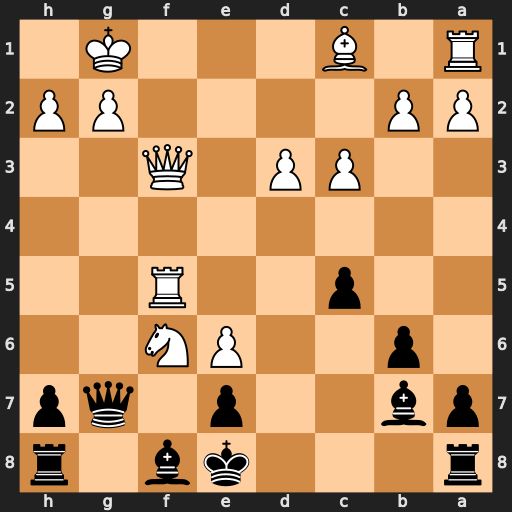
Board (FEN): r3kb1r/pb2p1qp/1p2PN2/2p2R2/8/2PP1Q2/PP4PP/R1B3K1
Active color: b
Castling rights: kq
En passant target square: -
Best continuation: exf6 Qh5+ Qg6 Qxg6+ hxg6